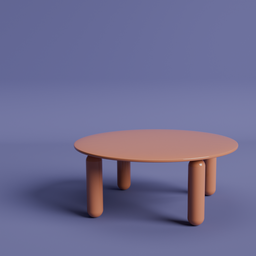
Label: furniture